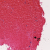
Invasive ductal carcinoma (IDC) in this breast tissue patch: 0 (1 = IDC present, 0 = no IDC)